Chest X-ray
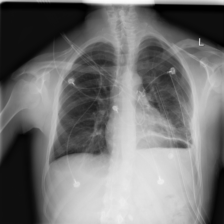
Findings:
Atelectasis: negative
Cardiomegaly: negative
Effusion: positive
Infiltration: positive
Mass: negative
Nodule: negative
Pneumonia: negative
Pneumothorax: negative
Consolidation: negative
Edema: negative
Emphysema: negative
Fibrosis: negative
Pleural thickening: positive
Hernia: negative